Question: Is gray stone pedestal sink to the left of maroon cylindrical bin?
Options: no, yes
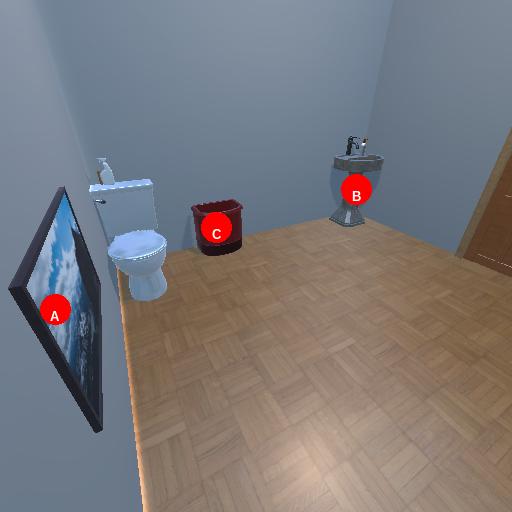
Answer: no